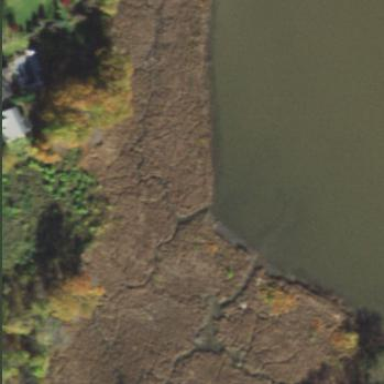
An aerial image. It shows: Marsh wetland.